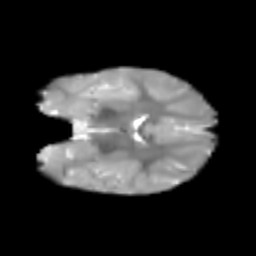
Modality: T2w
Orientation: coronal
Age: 6
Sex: female
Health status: healthy